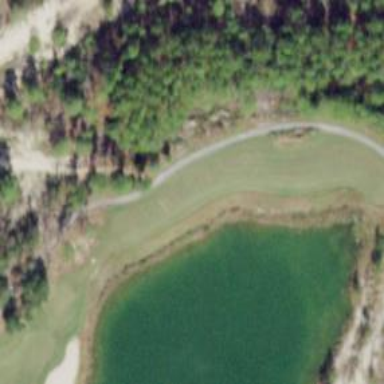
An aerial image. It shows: Rough area on grassy golf course.